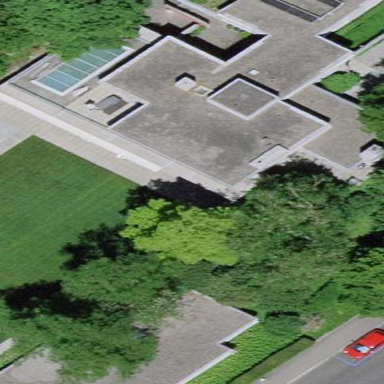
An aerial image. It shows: Building.